Field crop: maize
Growth stage: 1
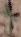
Species: atriplex